Question: I've spend much time internet for finding a way to do this. By exist documention I wrote below code, But it does not show correct angle.
What's problem?

'''
private double angleFromCoordinate(double lat1, double long1, double lat2,
double long2) {
double dLon = (long2 - long1);
double y = Math.sin(dLon) * Math.cos(lat2);
double x = Math.cos(lat1) * Math.sin(lat2) - Math.sin(lat1)
* Math.cos(lat2) * Math.cos(dLon);
double brng = Math.atan2(y, x);
brng = Math.toDegrees(brng);
brng %= 360;
// brng = 360 - brng;
return brng;
}
'''
result of below code:
'''
int angle = (int) angleFromCoordinate(36.288024, 59.615656
, 39.033659, 48.662504);
angle is '58'
'''
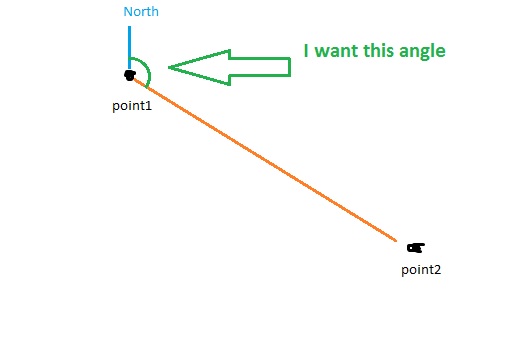
Answer: The methods 'Math.cos' and 'Math.sin' take a number of radians for their arguments. You are passing degrees into this method. You need to convert your degrees into radians at the start of the method.
'''
private double angleFromCoordinate(double lat1, double long1, double lat2,
double long2) {
double lat1Rad = Math.toRadians(lat1);
double long1Rad = Math.toRadians(long1);
double lat2Rad = Math.toRadians(lat2);
double long2Rad = Math.toRadians(long2);
'''
then use the new variables 'lat1Rad' and so on for the remaining mathematics.